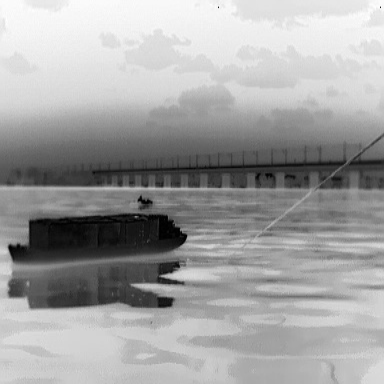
There are two objects shown in the infrared image, including a warship, and a fishing_boat.